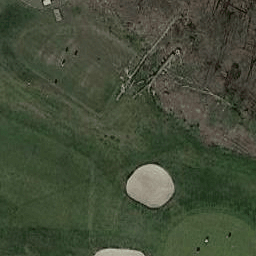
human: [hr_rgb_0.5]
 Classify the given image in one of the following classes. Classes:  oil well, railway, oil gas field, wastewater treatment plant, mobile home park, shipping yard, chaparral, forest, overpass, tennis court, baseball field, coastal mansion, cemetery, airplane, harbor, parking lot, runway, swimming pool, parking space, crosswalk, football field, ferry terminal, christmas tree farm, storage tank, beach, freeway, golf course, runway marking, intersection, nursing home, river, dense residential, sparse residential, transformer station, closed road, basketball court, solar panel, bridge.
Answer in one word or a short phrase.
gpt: golf course